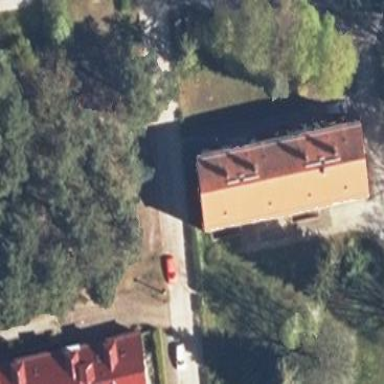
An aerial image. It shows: Gabled roof apartments building.